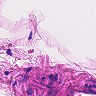
Metastatic tissue present: no